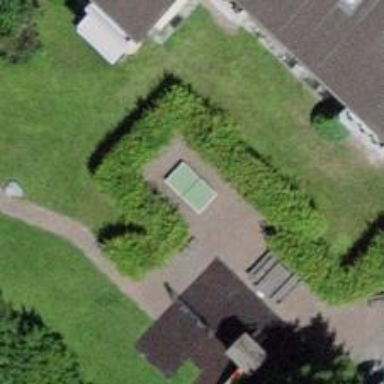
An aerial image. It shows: Pitch for leisure activities.